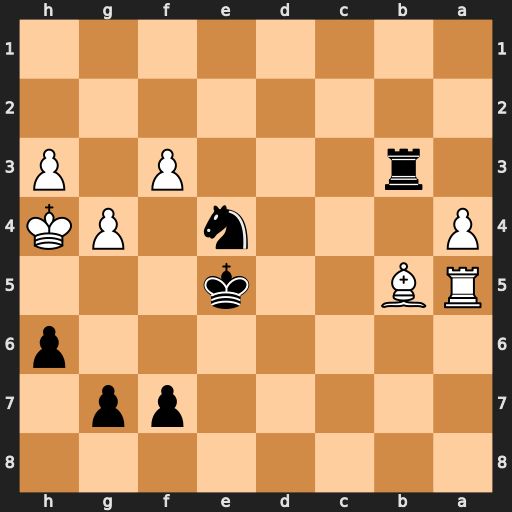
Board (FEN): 8/5pp1/7p/RB2k3/P3n1PK/1r3P1P/8/8
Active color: b
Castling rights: -
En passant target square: -
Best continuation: Kf4 Bc4 Ng3 Rf5+ Nxf5+